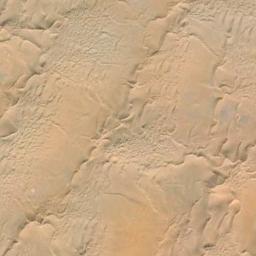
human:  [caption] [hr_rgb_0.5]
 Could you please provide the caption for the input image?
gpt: The desert has yellow sand and some dunes .

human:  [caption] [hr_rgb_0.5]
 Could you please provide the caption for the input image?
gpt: There are several trees in this orange desert .

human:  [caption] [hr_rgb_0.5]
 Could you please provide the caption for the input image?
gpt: This is a yellow desert with wavy stripes .

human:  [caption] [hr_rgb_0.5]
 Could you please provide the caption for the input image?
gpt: The desert is full of yellow sand .

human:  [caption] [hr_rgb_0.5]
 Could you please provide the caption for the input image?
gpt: A yellow sandy desert with some dunes .